Question: I'm trying to plot a simple histogram with multiple data in parallel.
My data are a set of 2D , all of them with the same dimension (in this example 256 x 256).
I have this method to plot the data set:
'''
def plot_data_histograms(data, bins, color, label, file_path):
"""
Plot multiple data histograms in parallel
:param data : a set of data to be plotted
:param bins : the number of bins to be used
:param color : teh color of each data in the set
:param label : the label of each color in the set
:param file_path : the path where the output will be save
"""
plt.figure()
plt.hist(data, bins, normed=1, color=color, label=label, alpha=0.75)
plt.legend(loc='upper right')
plt.savefig(file_path + '.png')
plt.close()
'''
And I'm passing my data as follows:
'''
data = [sobel.flatten(), prewitt.flatten(), roberts.flatten(), scharr.flatten()]
labels = ['Sobel', 'Prewitt', 'Roberts Cross', 'Scharr']
colors = ['green', 'blue', 'yellow', 'red']
plot_data_histograms(data, 5, colors, labels, '../Visualizations/StatisticalMeasures/RMSEHistograms')
'''
And I got this histogram:

I know that this may be stupid, but I didn't get why my varies from 0 to 4.5. I know that is due the parameter, but even reading this;
> If 'True', the first element of the return tuple will be the counts
normalized to form a probability density, i.e., 'n/(len(x)*dbin)'. In a
probability density, the integral of the histogram should be '1'; you
can verify that with a trapezoidal integration of the probability
density function.
I didn't really get how it works.
Also, once I set my to be equal five and the histogram has exactly 5 (excluding borders), I didn't understand why I have some bars in the middle of some thicks, like the yellow one over the 0.6 thick. Since my number of and of matches, I though that each set of four bars should be concentrated inside each interval, like it happens with the four first bars, completely concentrated inside the [0.0, 0.2] interval.
Thank you in advance.
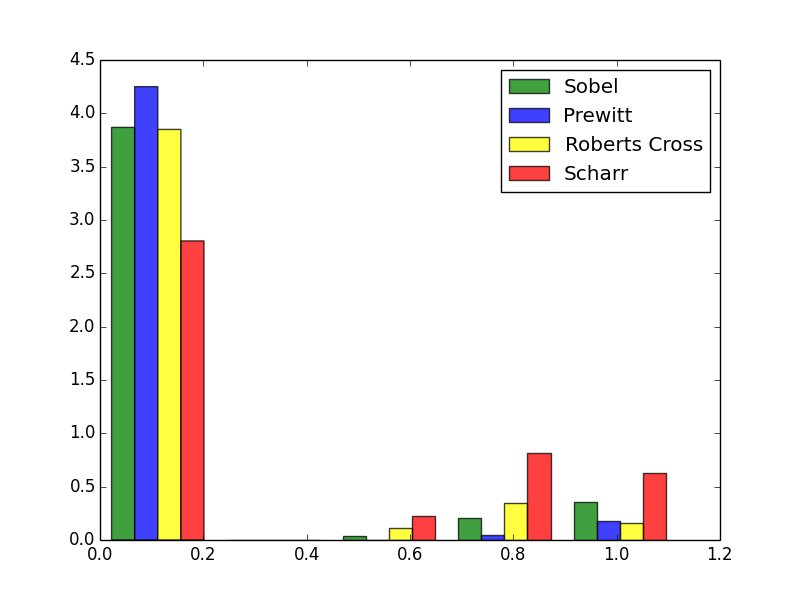
Answer: The reason this is confusing is because you're squishing four histograms on one plot. In order to do this, matplotlib chooses to narrow the bars and put a gap between them. In a standard histogram, the total area of all bins is either '1' if 'normed' or 'N'. Here's a simple example:
'''
a = np.random.rand(10)
bins = np.array([0, 0.5, 1.0]) # just two bins
plt.hist(a, bins, normed=True)
'''

First note that the each bar covers the entire range of its bin: The first bar ranges from '0' to '0.5', and its height is given by the number of points in that range.
Next, you can see that the total area of the two bars is '1' because 'normed = True': The width of each bar is '0.5' and the heights are '1.2' and '0.8'.
Let's plot the same thing again with another distribution so you can see the effect:
'''
b = np.random.rand(10)
plt.hist([a, b], bins, normed=True)
'''

Recall that the blue bars represent exactly the same data as in the first plot, but they're less than half the width now because they must make room for the green bars. You can see that now two bars some whitespace covers the range of each bin. So we must pretend that the width of each bar is actually the width of all bars plus the width of the whitespace gap when we are calculating the bin range and bar area.
Finally, notice that nowhere do the xticks align with the binedges. If you wish, you can set this to be the case manually, with:
'''
plt.xticks(bins)
'''
If you hadn't manually created 'bins' first, you can grab it from 'plt.hist':
'''
counts, bins, bars = plt.hist(...)
plt.xticks(bins)
'''